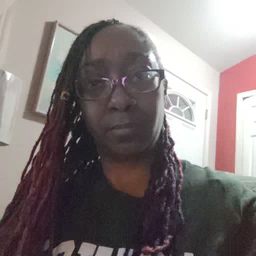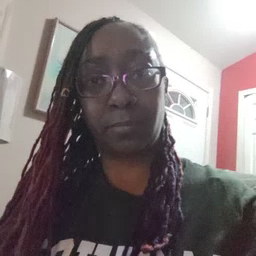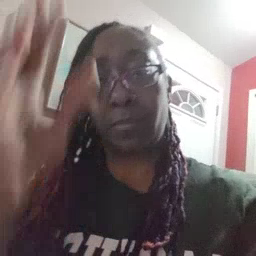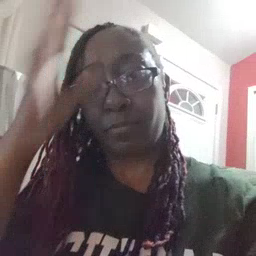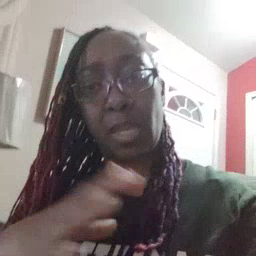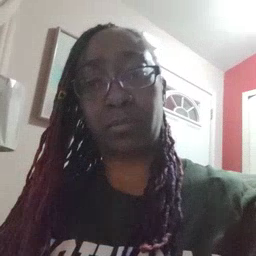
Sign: man